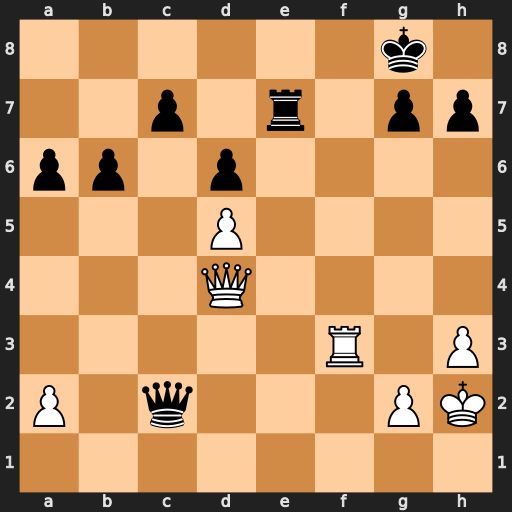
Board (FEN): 6k1/2p1r1pp/pp1p4/3P4/3Q4/5R1P/P1q3PK/8
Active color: w
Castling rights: -
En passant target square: -
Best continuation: Qf4 h5 Qf8+ Kh7 Qxe7